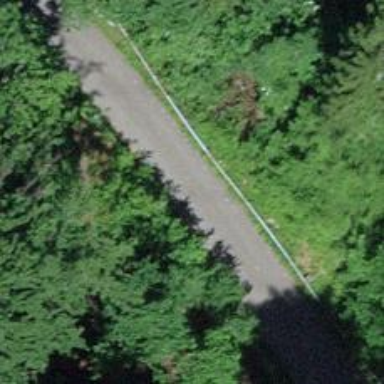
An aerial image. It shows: Track road on bridge with grade 1 track type.